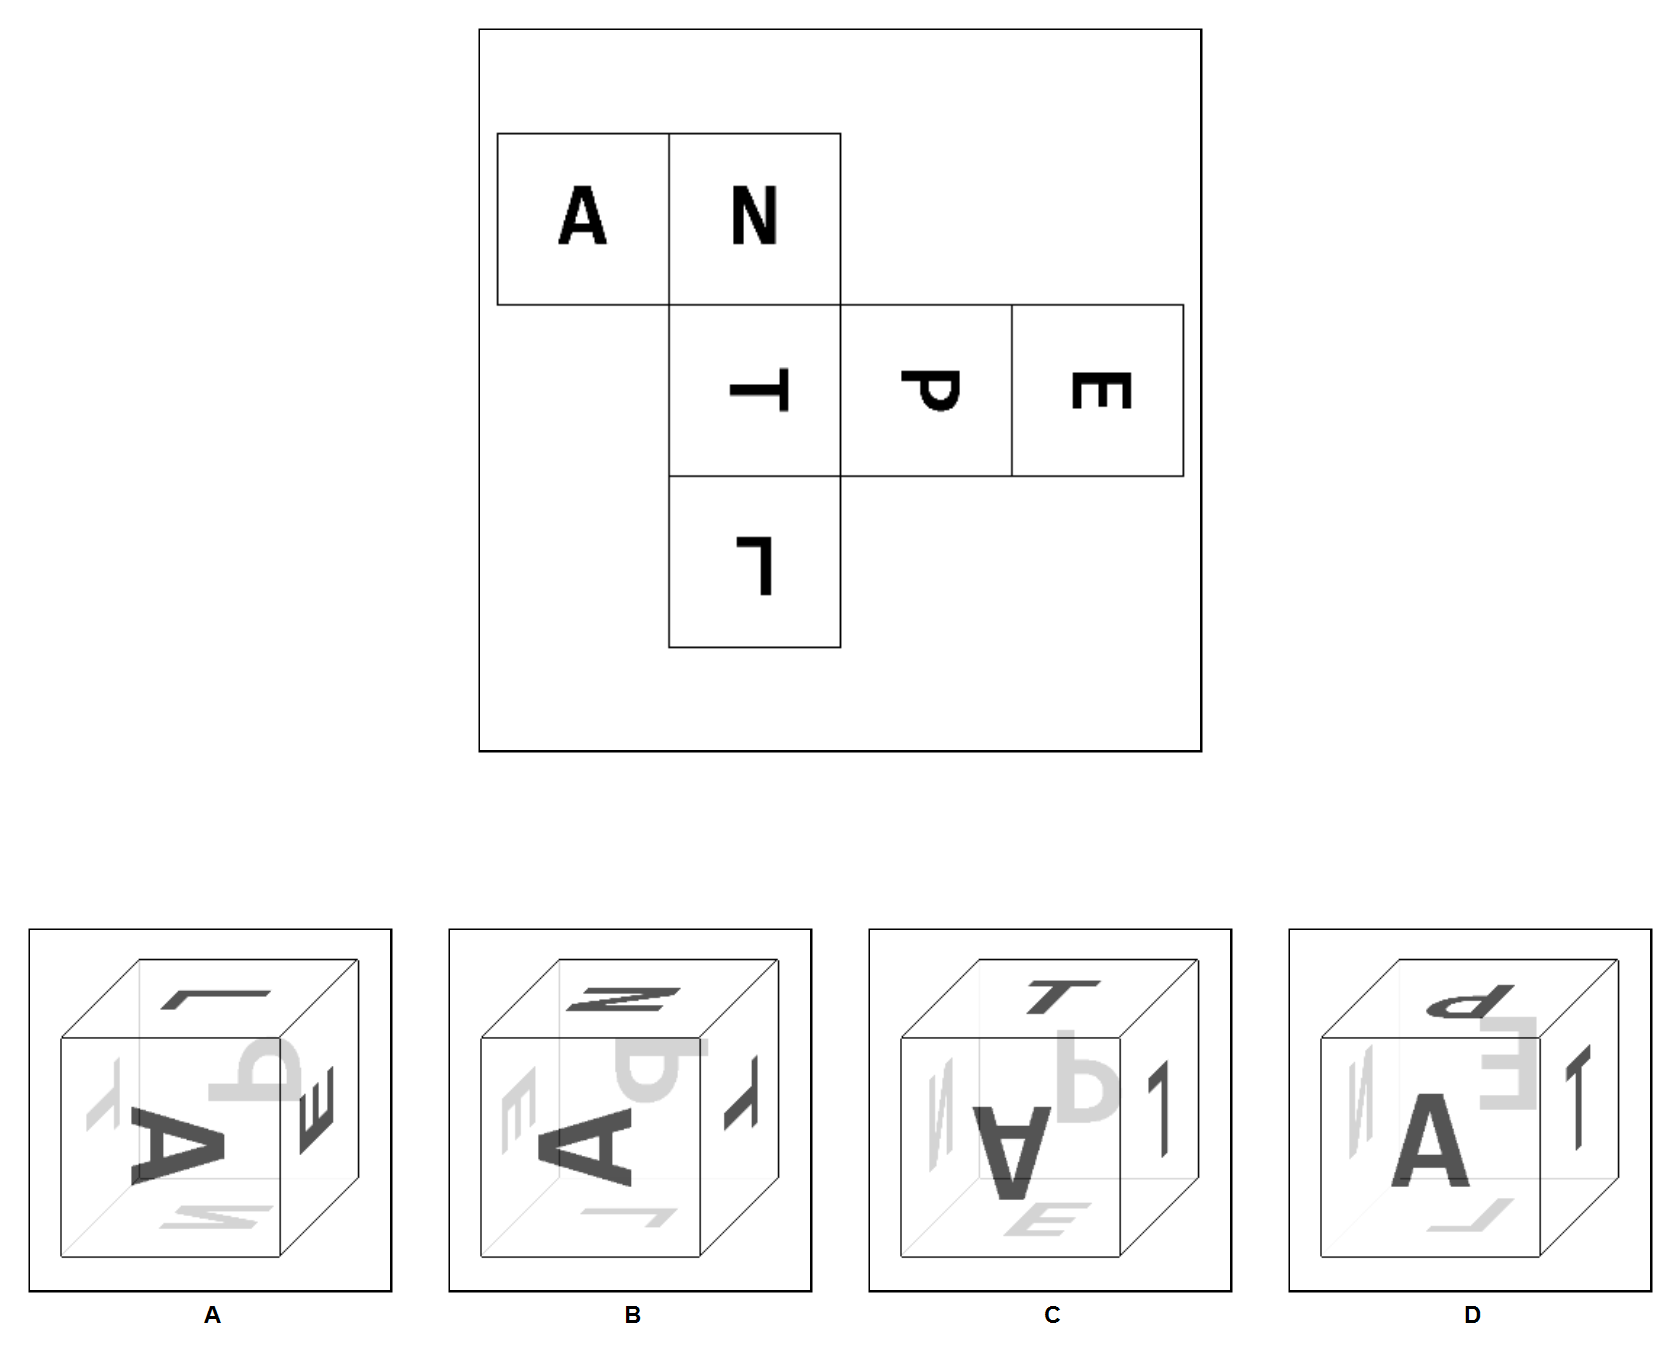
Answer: D